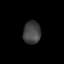
Tissue: skin
Cell type: Epithelial cells
Senescence score: 0.2807
Nuclear area (px): 391
Mean DAPI intensity: 66.35